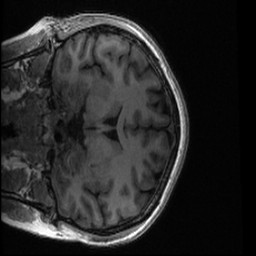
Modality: T1w
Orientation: coronal
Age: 28
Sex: female